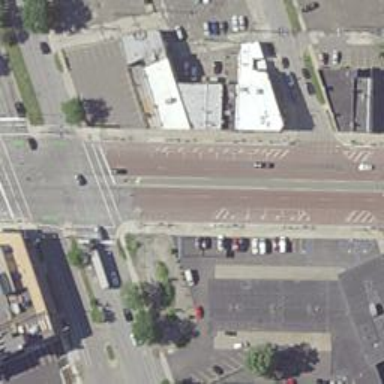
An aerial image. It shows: Primary highway with cycle track running alongside it.